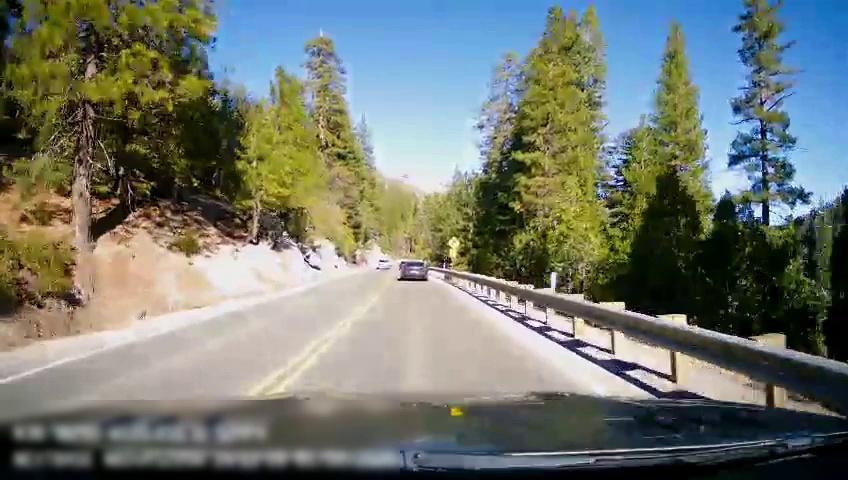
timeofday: Day
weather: Sunny
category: Drivable Space
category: Vehicles | Car
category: Vehicles | Car
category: Lanes | Opposite Lane
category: Lanes | Opposite Lane
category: Lanes | Current Lane
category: Traffic | Signs